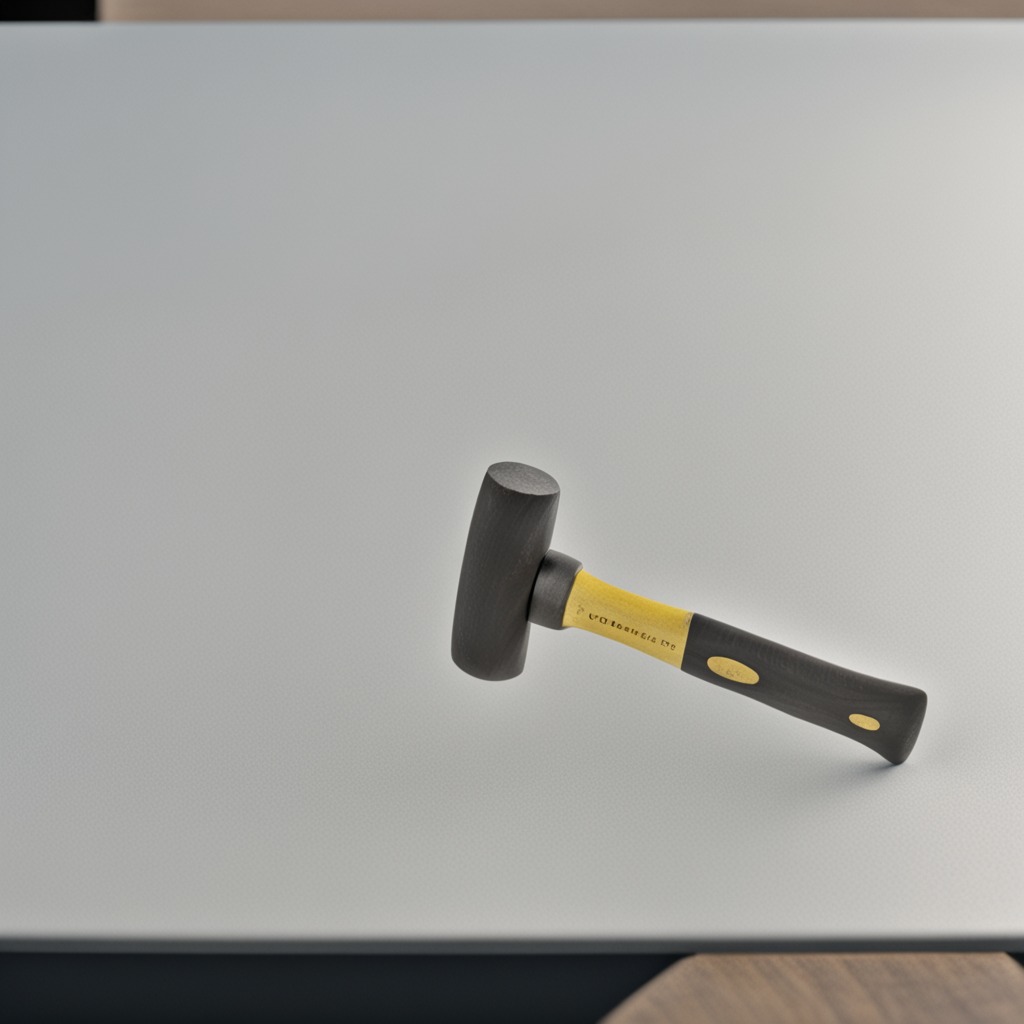
A hammer lies on the table in a temporary outdoor tool station.